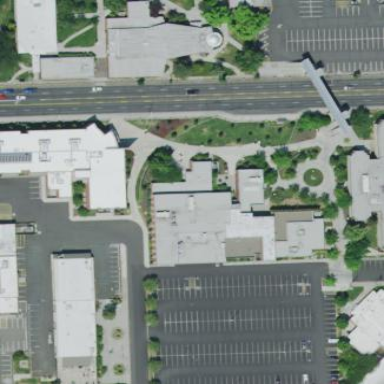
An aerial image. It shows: College building.